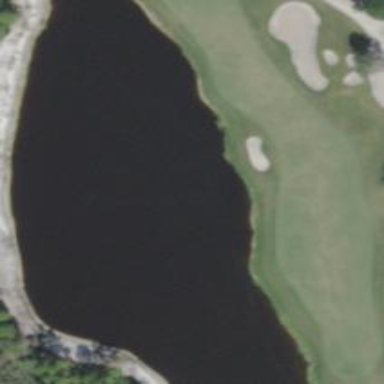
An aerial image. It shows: Water hazard on golf course.